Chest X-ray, PA view. Patient: 67 years old, sex M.
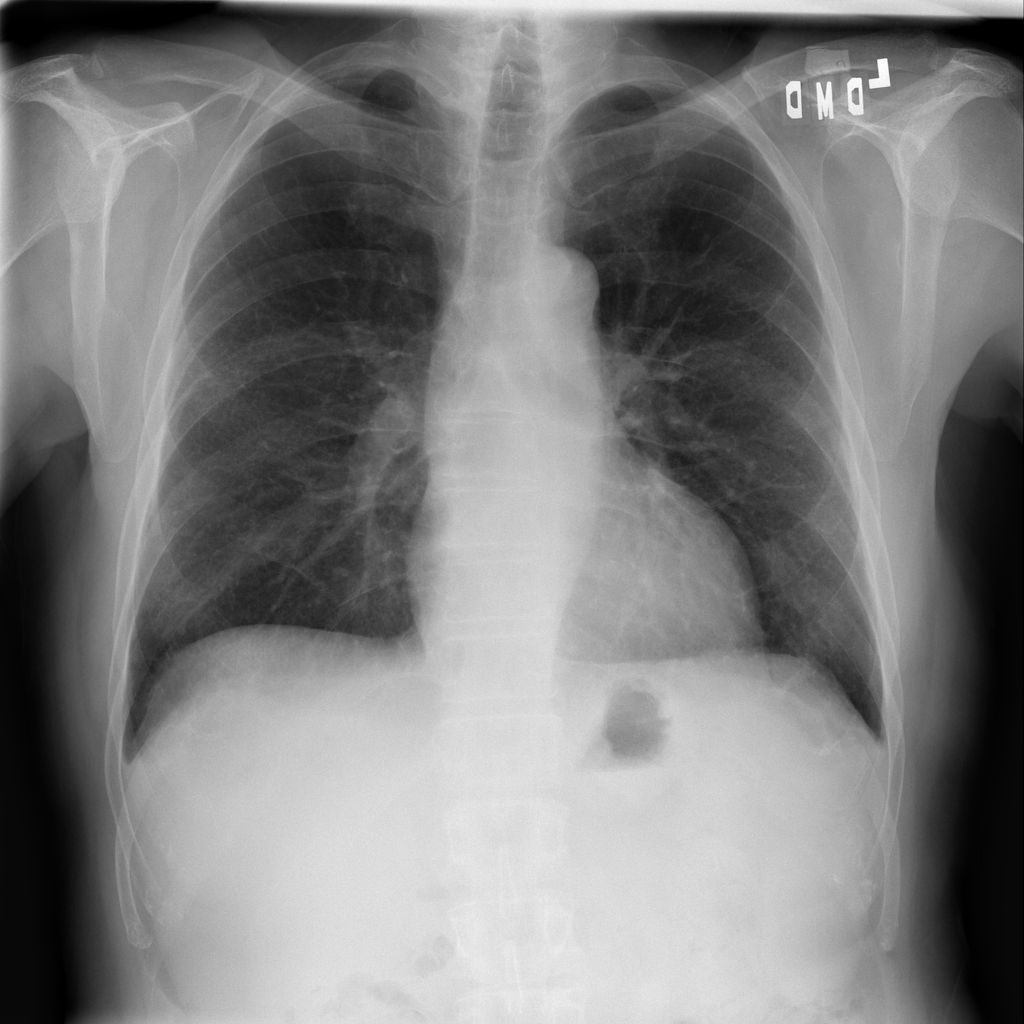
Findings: No Finding